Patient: sex M, age 57
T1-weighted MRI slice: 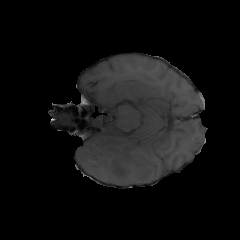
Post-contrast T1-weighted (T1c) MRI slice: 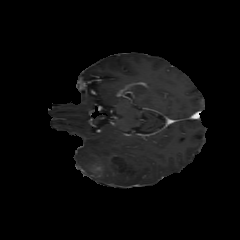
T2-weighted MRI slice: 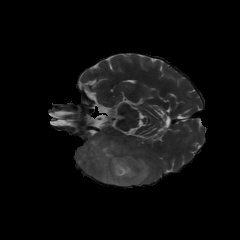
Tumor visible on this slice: yes
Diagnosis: Glioblastoma, IDH-wildtype
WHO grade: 4